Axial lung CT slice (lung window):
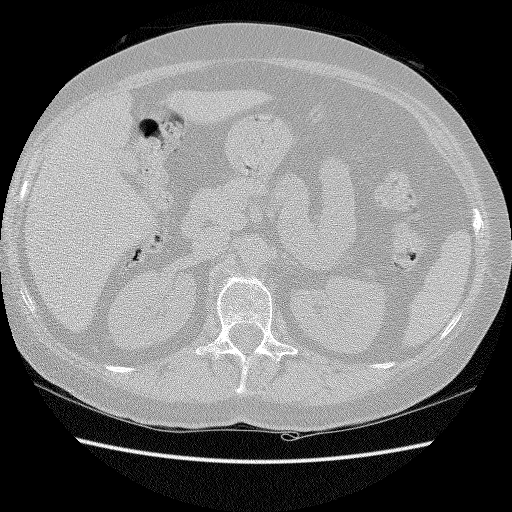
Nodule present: no